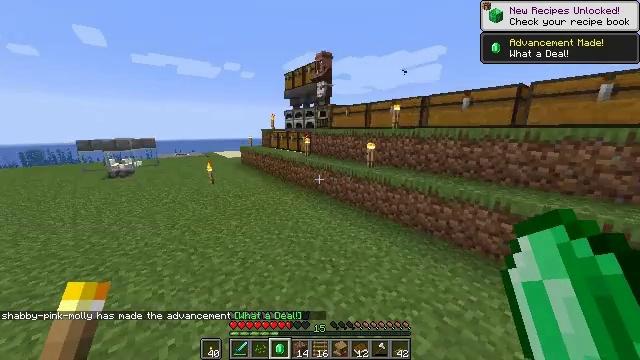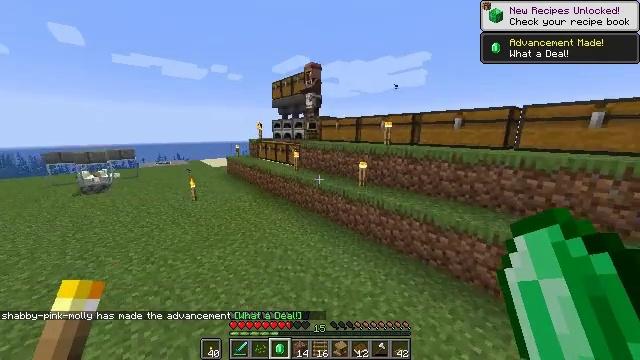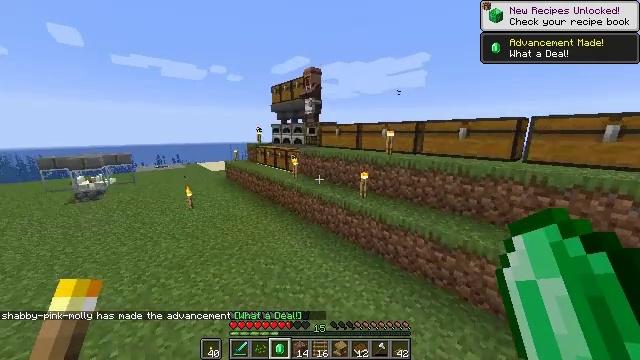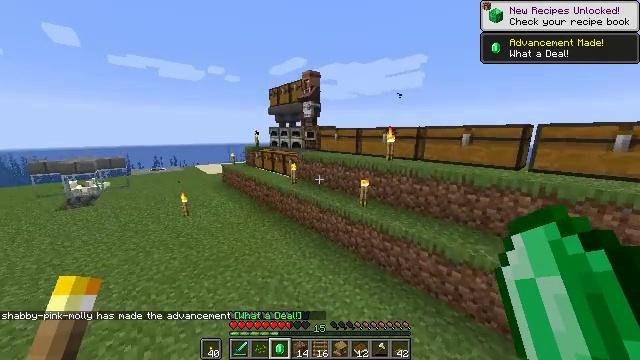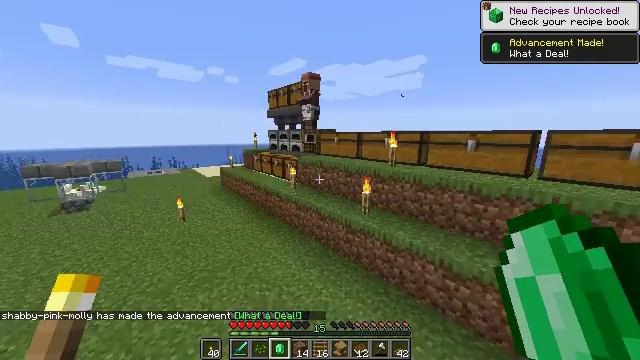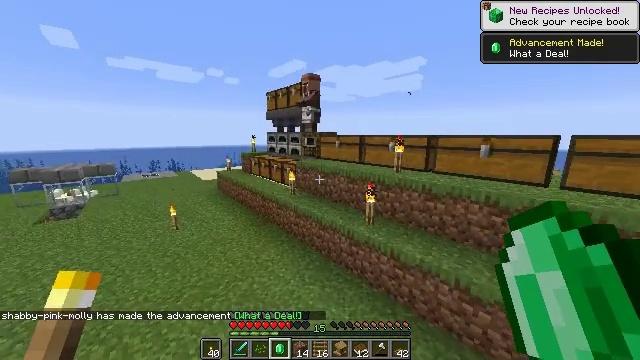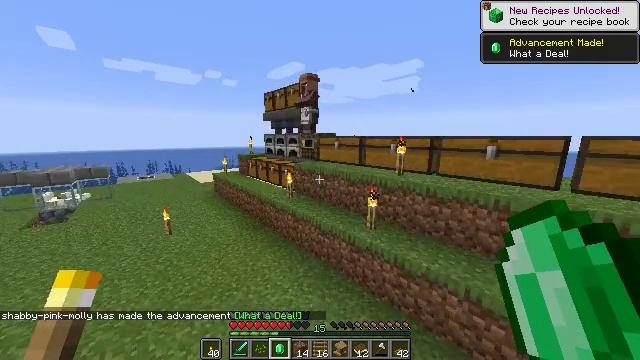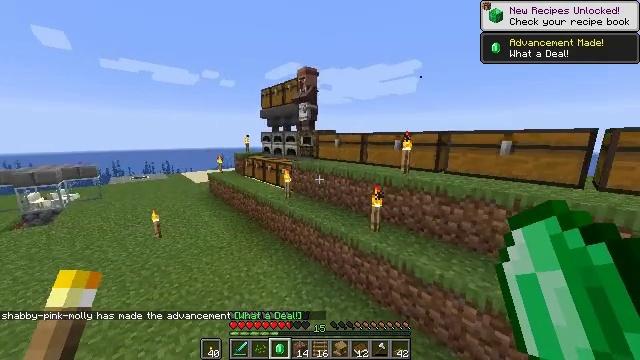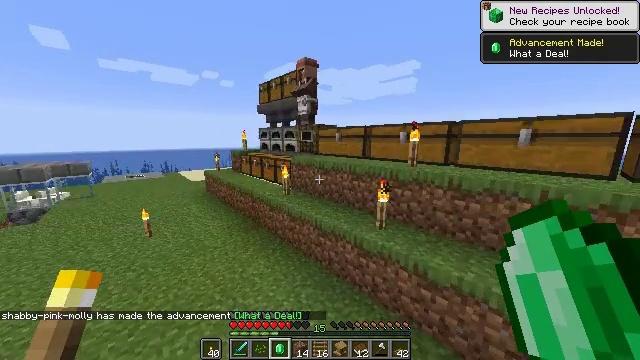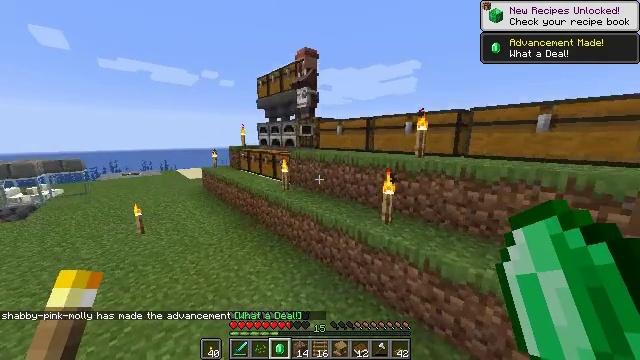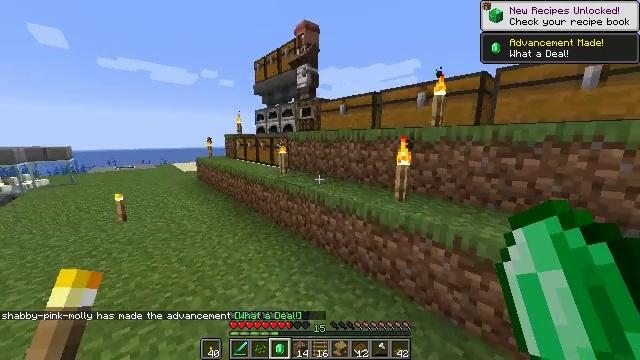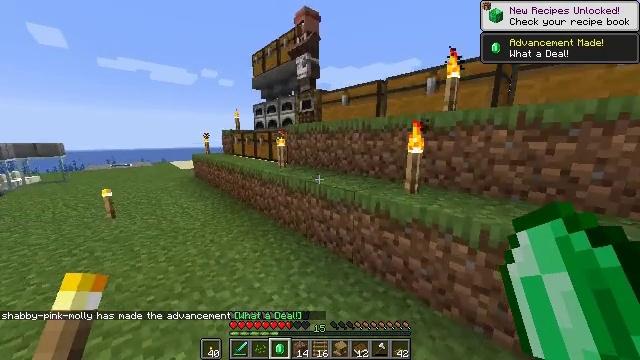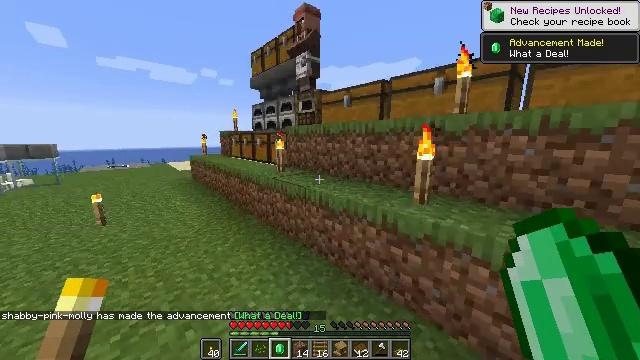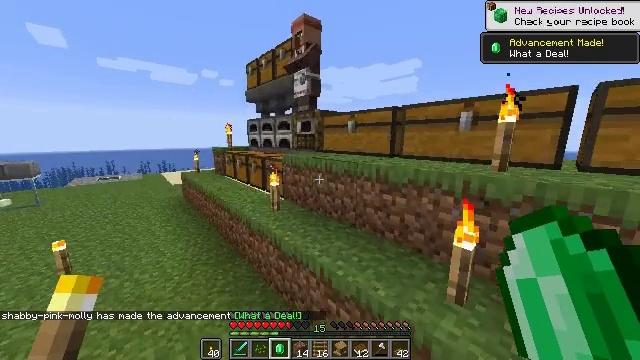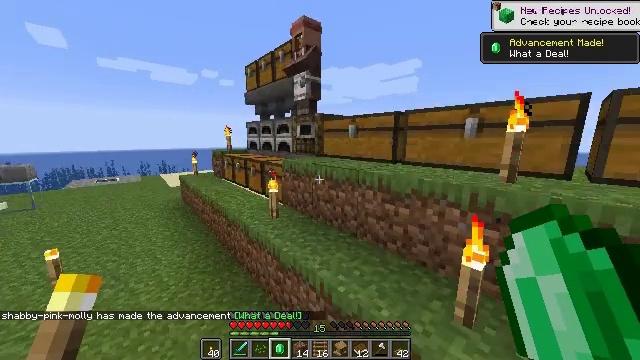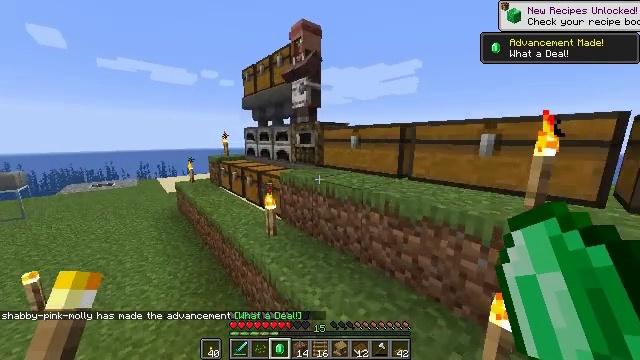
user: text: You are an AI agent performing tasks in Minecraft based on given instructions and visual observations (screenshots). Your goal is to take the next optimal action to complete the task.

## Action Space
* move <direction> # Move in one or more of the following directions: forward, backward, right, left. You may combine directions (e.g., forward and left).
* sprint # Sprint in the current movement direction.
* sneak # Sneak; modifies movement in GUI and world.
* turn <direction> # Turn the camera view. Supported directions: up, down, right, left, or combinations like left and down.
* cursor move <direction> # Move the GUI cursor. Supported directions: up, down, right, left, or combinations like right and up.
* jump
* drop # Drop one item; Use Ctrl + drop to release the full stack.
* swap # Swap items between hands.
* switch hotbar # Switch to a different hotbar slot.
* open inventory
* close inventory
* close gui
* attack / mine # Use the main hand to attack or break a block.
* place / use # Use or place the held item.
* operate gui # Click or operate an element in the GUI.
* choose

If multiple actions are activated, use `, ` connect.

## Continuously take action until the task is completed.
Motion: motion action
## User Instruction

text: Get rabbit stew by using the crafting table.
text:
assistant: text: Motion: move forward, turn right, jump
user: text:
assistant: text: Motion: move forward, jump
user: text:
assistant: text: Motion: move forward, jump
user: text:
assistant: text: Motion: move forward, jump
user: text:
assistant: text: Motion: move forward, jump
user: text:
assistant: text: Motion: move forward, jump
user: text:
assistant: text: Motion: move forward, jump
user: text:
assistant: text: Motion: move forward, jump
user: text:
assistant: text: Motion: move forward, jump
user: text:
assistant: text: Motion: move forward, sprint, jump
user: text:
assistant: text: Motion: move forward, sprint, jump
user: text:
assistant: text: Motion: move forward, sprint, jump
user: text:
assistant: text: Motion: move forward, sprint, jump
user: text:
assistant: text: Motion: move forward, sprint, jump
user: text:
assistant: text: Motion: move forward, jump
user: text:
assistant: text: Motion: move forward, jump
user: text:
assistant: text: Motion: move forward, jump
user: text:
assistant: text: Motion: move forward, jump
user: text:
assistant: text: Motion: move forward, jump
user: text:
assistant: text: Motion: move forward, jump
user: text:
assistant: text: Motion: move forward, jump
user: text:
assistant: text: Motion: move forward, sprint, jump
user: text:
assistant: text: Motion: move forward, sprint, jump
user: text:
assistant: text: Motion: move forward, sprint, jump
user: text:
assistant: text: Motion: move forward, sprint, jump
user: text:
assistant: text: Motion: move forward, jump
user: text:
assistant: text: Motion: move forward, jump
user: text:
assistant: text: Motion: move forward, turn right, jump
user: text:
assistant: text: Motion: turn right and up
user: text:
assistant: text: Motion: turn right